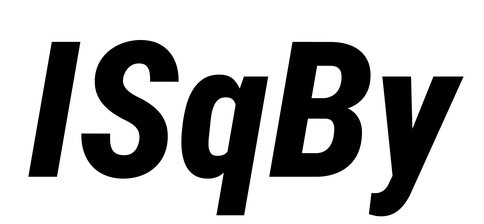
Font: Roboto-Italic_Condensed_ExtraBold_Italic